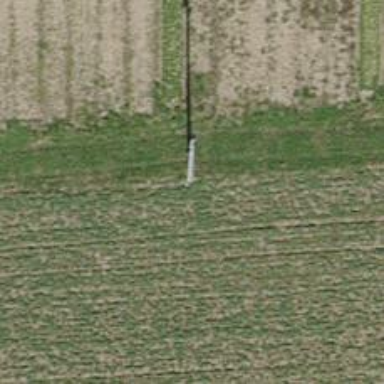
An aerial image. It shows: Concrete power pole.